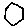
Label: hexagon